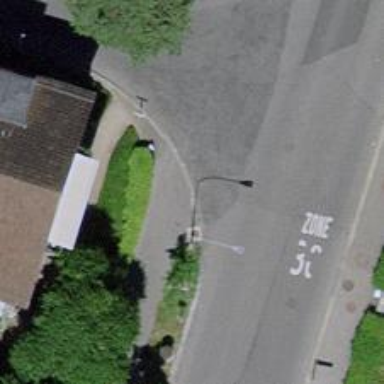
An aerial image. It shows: Kerb serving as barrier.